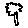
Label: tree